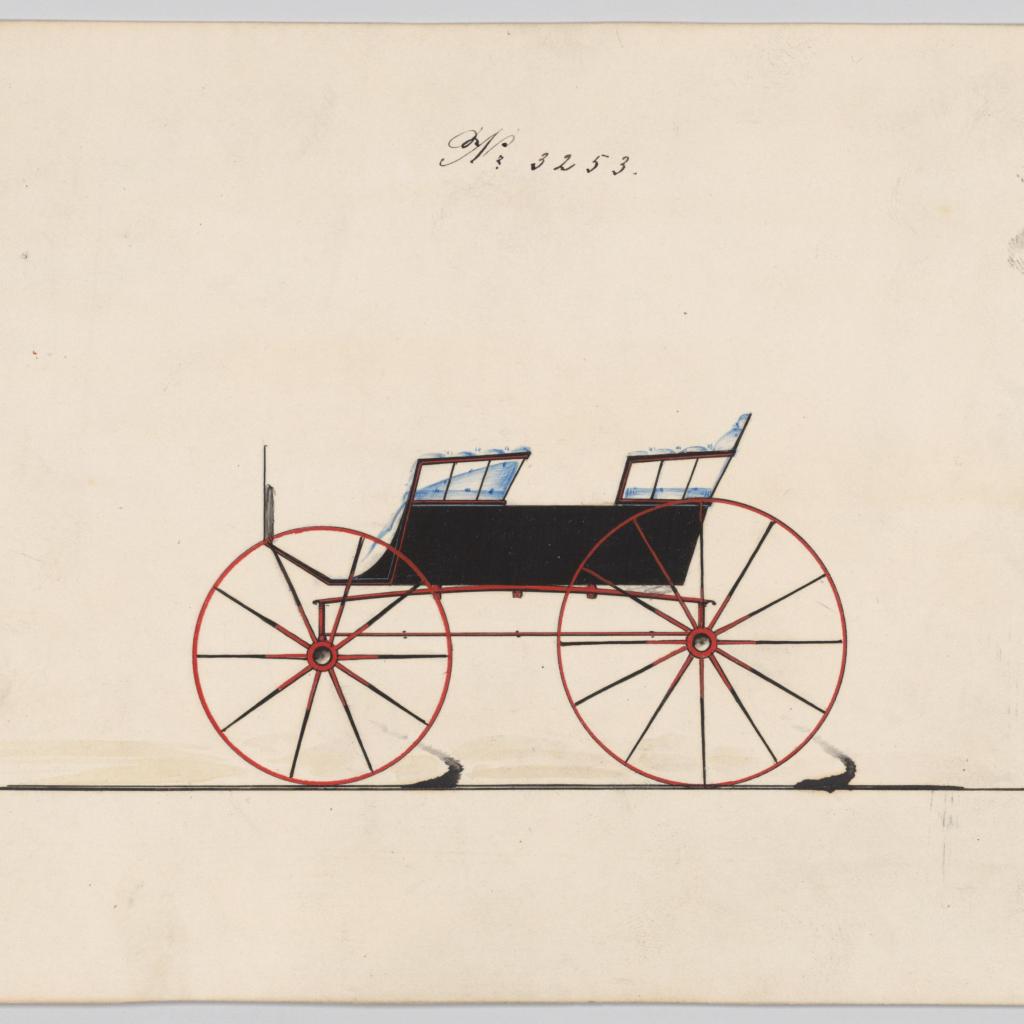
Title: Design for 4 seat Phaeton, no top, no. 3253
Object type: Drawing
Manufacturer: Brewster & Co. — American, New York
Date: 1876
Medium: Pen and black ink, watercolor and gouache with gum arabic
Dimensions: Sheet: 6 3/16 x 9 1/16 in. (15.7 x 23 cm)
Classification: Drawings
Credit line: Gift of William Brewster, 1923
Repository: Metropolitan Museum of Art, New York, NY